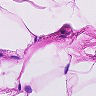
Metastatic tissue present: no